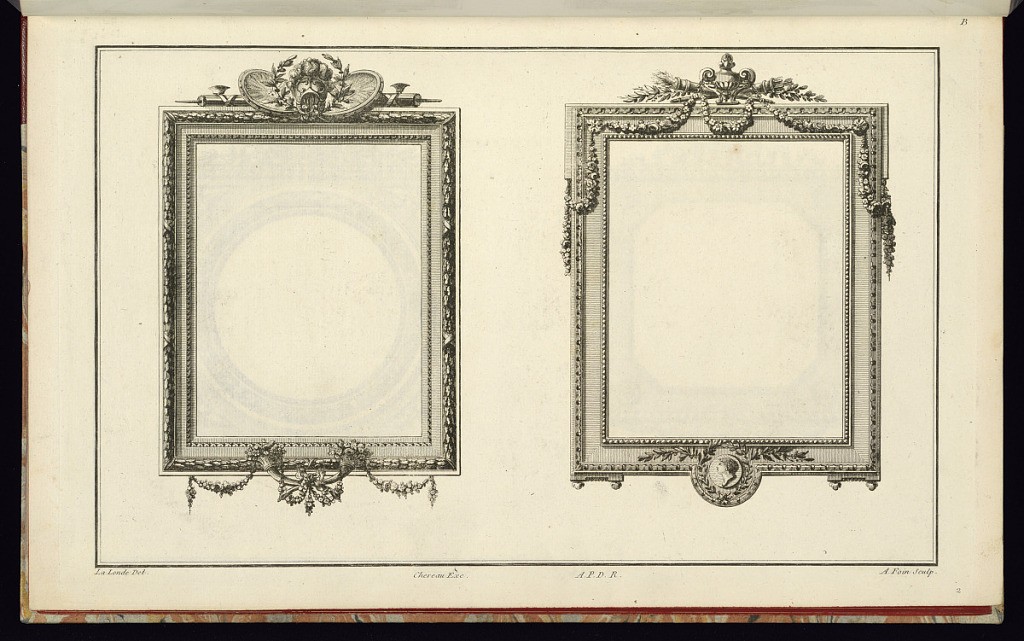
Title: Two Frame Designs
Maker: Richard de Lalonde, French, active 1780–96
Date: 1785-1788
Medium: Etching on off-white laid paper
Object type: Print
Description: Two rectangular frame designs arranged horizontally on the page.. From the sight edge to the back edge of the frame on the left, the frame features fluted cove, lamb's tongue, fluted cove, and laurel leaf molding. The top of the frame features a trophy with helmet, shields, and fasces; the bottom of the frame features crossed horns with garlands of ribbon draped around them. From the sight edge to the back edge of the frame on the right, the frame has moldings of bead course, fluted cove, and leaf and dart designs. The top of the frame has a carved vase in front of a torch and quiver, with garland of roses; the bottom of the frame has a lunette at the center with a portrait medallion surrounded by laurel leaves. The plate is signed and numbered.